四年级 · 度量几何学
如图, 某天, 冬冬和丁丁同时从各自的家出发步行到学校, 经过 10 分钟两人同时到达学校。他们两家相距多少米? （用两种方法列综合算式解答）

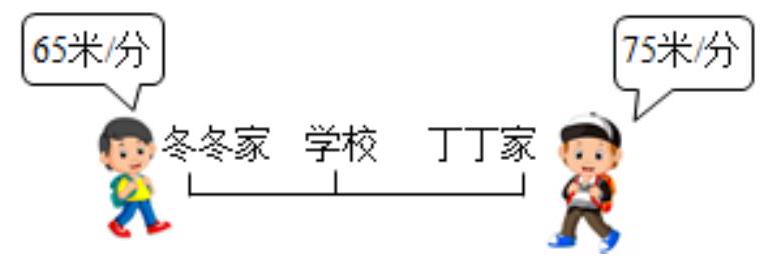
答案: 解1400 米

【分析】方法一：首先根据冬冬每分钟走 65 米, 丁丁每分钟走 75 米, 求出两人的速度之和, 然后根据速度 $\times$ 时间 $=$ 路程, 求出他们两家相距多少米即可。

方法二: 先根据路程 $=$ 速度 $\times$ 时间, 分别求出冬冬和丁丁 10 分钟各自走的路程, 再相加, 即可得到他们两家相距多少米。

【详解】方法一: $(65+75) \times 10$

$=140 \times 10$

$=1400$ (米)

方法二: $65 \times 10+75 \times 10$

$=650+750$

$=1400$ (米)

答: 他们两家相距 1400 米。

【点睛】此题主要考查了行程问题中速度、时间和路程的关系: 速度 $\times$ 时间 $=$ 路程, 路程 $\div$ 时间 $=$ 速度,路程 $\div$ 速度 $=$ 时间, 要熟练掌握。